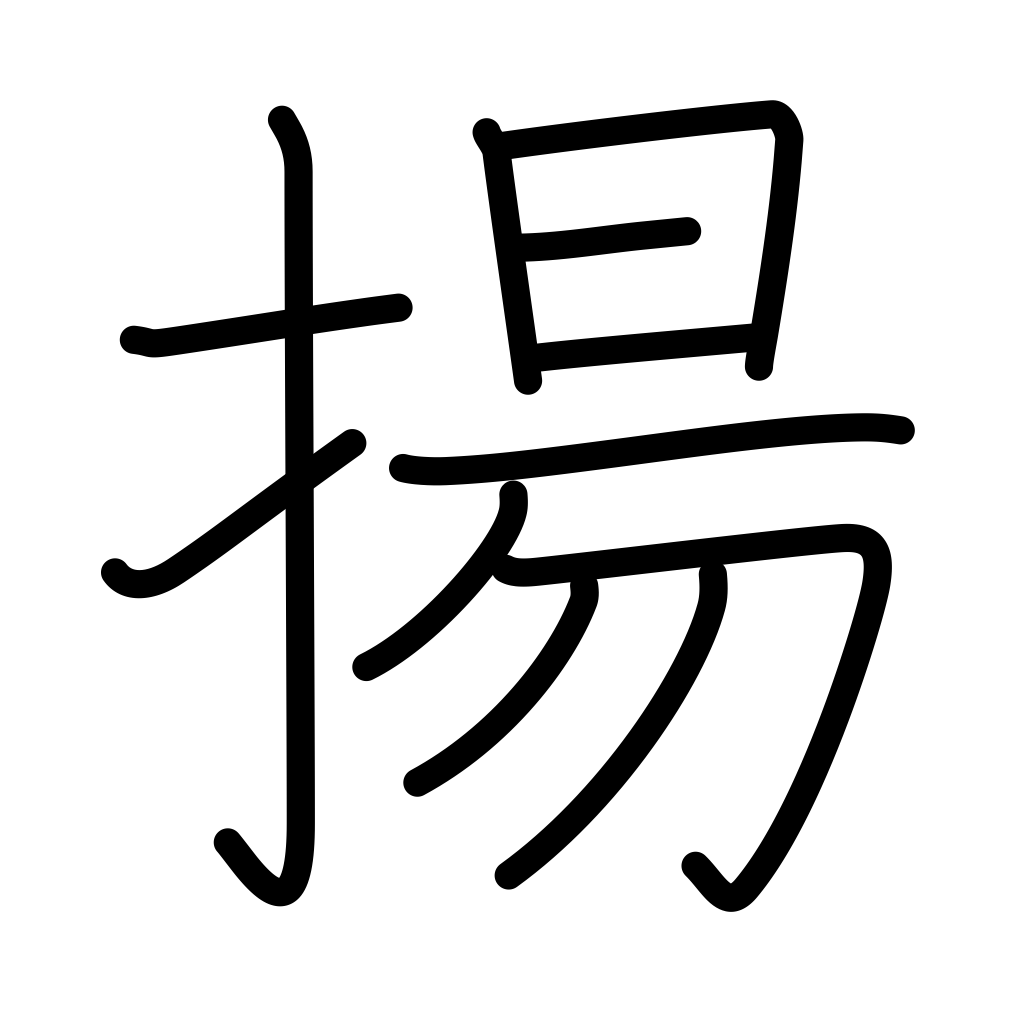
Meaning: raise, elevate, hoist, praise, extol, fry in deep fat